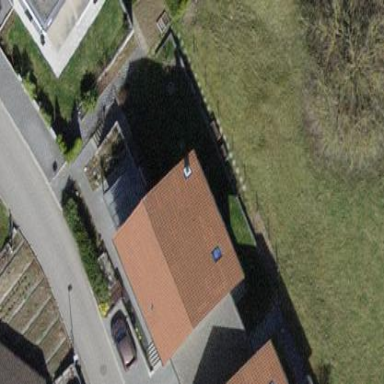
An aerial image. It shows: Detached building.